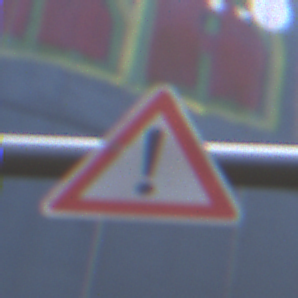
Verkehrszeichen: Gefahrenstelle
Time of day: MorningAfternoon
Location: Outdoor (Urban)
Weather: PartlyCloudy
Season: NotSpecified
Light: Natural